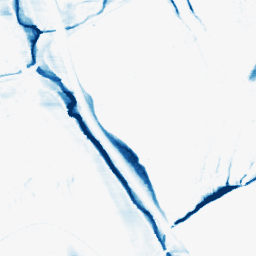
Category: morphological
Decomposition family: morphological_ellipse
Decomposition parameters: operation: closing
width: 5
height: 30
Upsampling method: lanczos
Upsampling parameters: scale: 4
Upsampling scale: 4